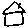
Label: house